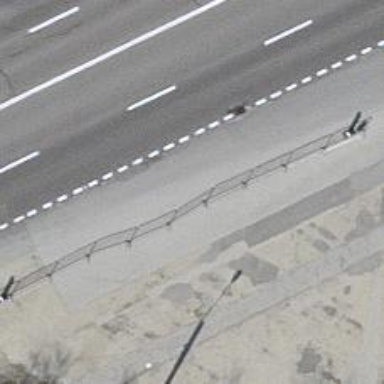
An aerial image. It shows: Tertiary_link road with asphalt surface.